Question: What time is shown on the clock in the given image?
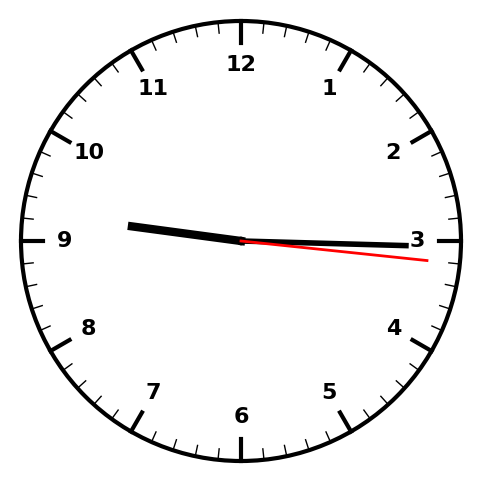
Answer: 09:15:16